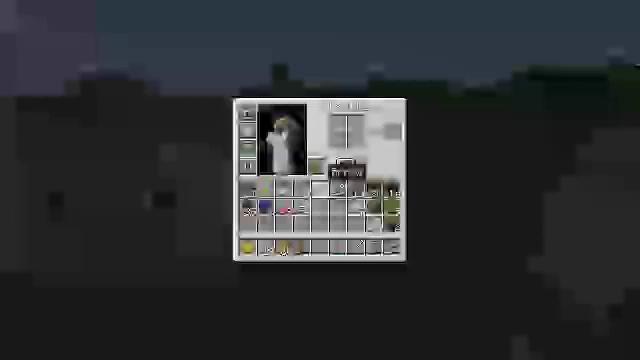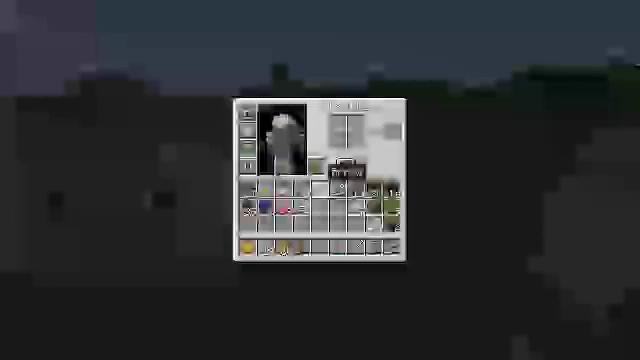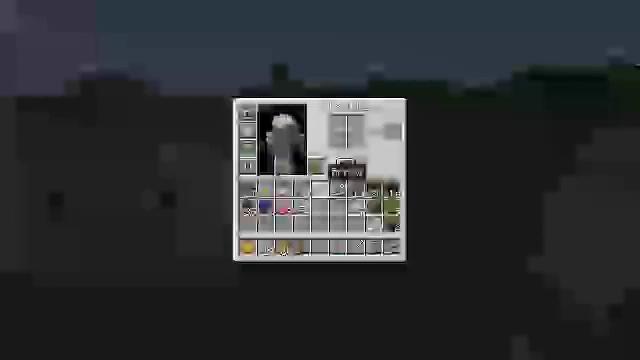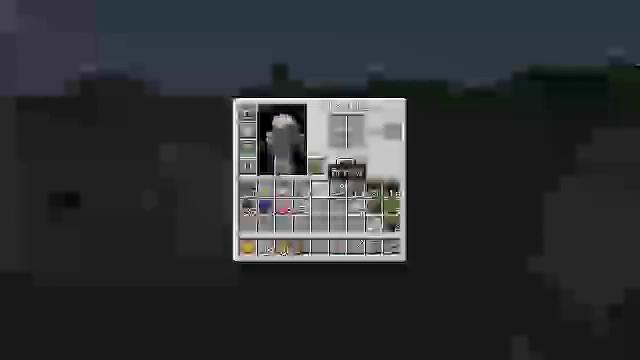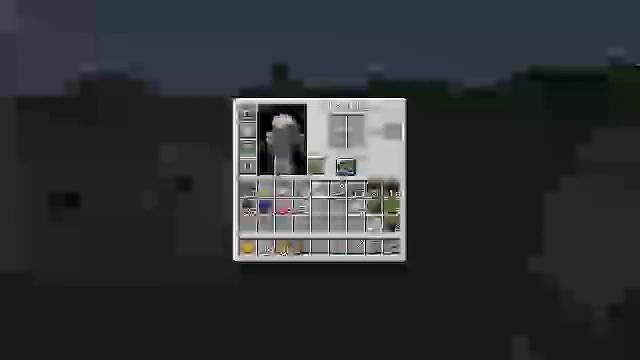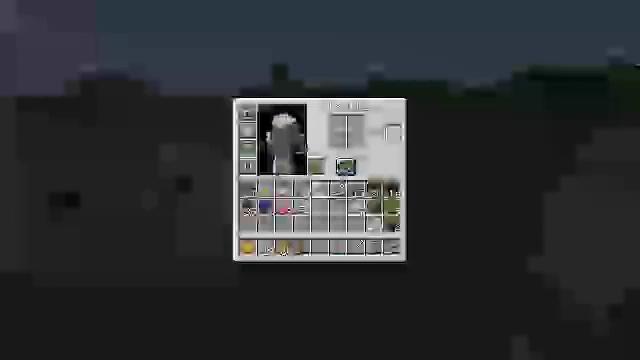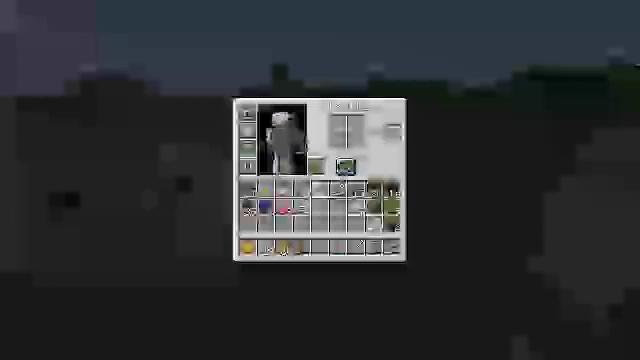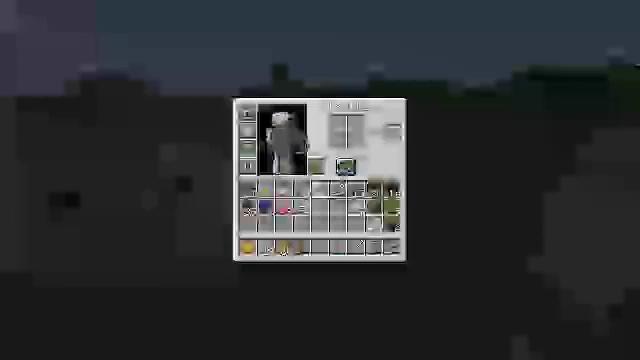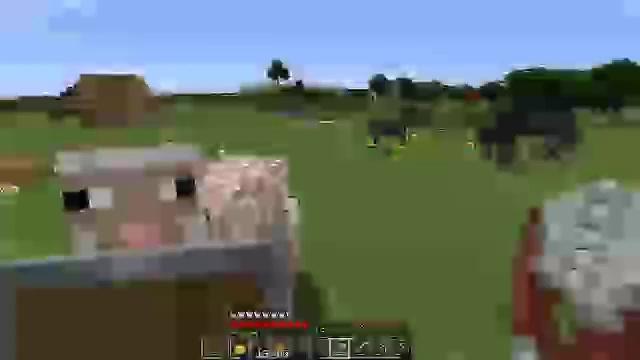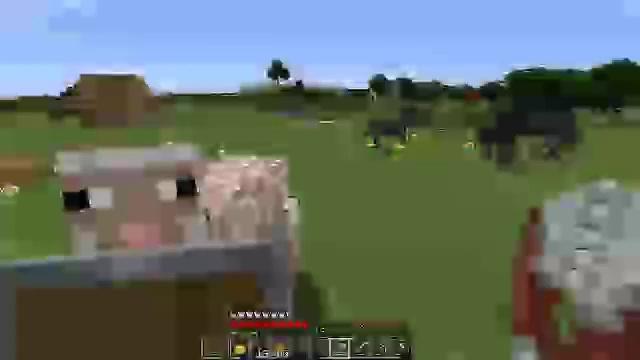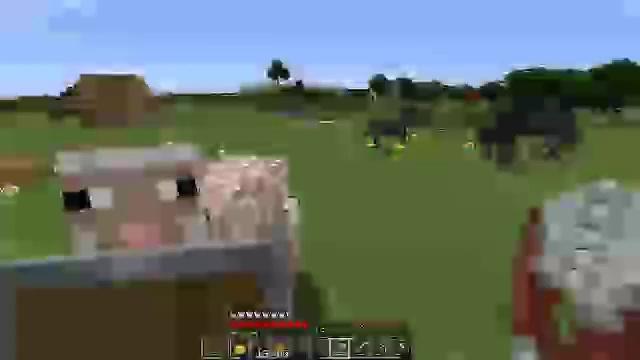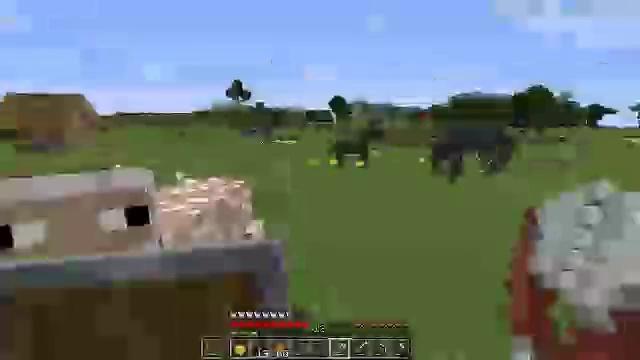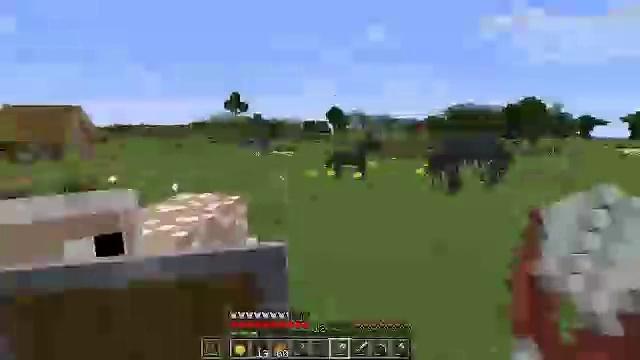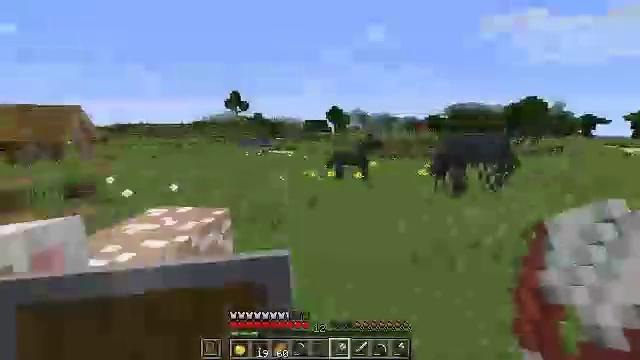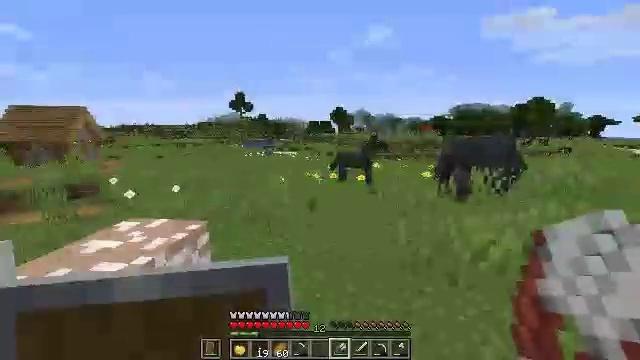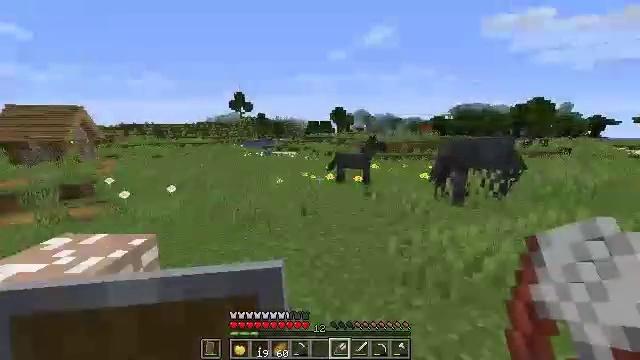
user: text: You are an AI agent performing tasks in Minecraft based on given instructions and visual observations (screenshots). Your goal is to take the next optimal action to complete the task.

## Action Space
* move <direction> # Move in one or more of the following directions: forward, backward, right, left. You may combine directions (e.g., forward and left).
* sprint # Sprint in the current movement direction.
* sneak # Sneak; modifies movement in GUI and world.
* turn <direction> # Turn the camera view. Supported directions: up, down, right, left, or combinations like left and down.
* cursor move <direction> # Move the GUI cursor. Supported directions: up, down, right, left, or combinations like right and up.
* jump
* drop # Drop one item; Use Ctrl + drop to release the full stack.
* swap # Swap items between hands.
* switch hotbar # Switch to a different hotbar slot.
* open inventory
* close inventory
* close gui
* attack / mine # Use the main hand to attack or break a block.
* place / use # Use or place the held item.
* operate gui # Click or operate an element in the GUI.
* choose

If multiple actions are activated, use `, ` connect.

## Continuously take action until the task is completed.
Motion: motion action
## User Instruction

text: Create a blue bed on a crafting table.
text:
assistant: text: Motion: open inventory
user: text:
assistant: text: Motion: open inventory
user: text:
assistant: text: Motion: no_op
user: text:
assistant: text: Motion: cursor move right and up
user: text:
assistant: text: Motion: cursor move right and up
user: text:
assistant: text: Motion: no_op
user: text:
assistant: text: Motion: no_op
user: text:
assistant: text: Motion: close inventory
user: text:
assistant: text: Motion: close inventory
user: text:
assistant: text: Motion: close inventory
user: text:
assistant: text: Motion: move forward, turn right and up, close inventory
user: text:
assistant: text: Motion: move forward, turn up
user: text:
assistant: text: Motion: move forward and move right
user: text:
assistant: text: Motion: move forward and move right
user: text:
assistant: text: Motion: move forward and move right
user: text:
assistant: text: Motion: move forward and move right
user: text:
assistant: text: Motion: move forward and move right, turn left
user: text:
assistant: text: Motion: move forward and move right, turn left and down
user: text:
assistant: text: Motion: move forward and move right, turn left and down
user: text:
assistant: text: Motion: move forward and move right, turn left
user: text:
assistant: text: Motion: move forward and move right, sprint, turn left
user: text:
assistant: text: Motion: move forward and move right, sprint, turn left
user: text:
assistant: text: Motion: move forward, sprint, turn left
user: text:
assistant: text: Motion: move forward, sprint
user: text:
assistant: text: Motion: move forward
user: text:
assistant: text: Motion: move forward, jump
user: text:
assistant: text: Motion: move forward, jump
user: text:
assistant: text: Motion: move forward, jump
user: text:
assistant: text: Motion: move forward, jump
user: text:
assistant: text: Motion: move forward, jump